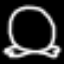
Label: frog